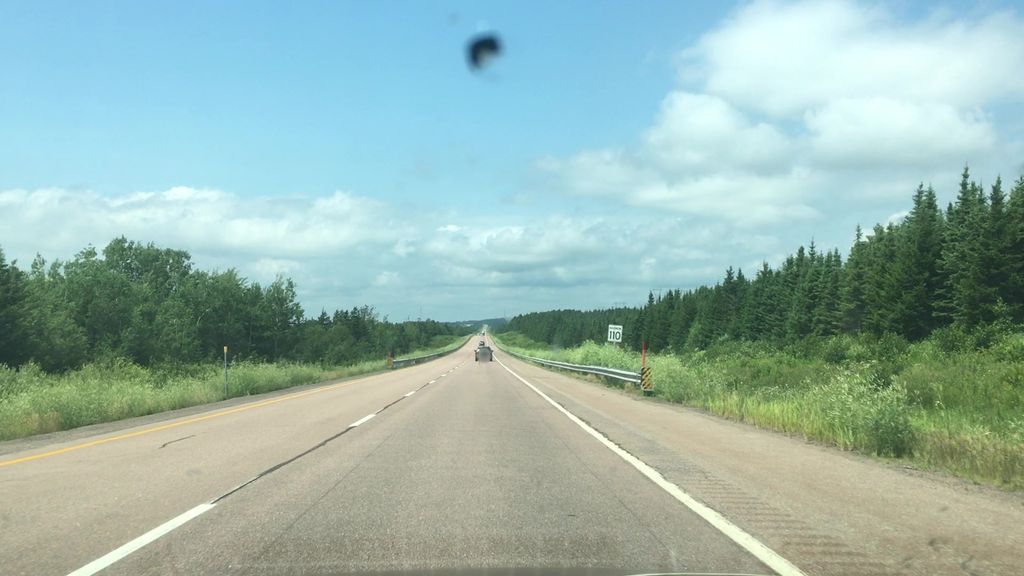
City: charlottetown